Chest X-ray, AP view. Patient: 56 years old, sex M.
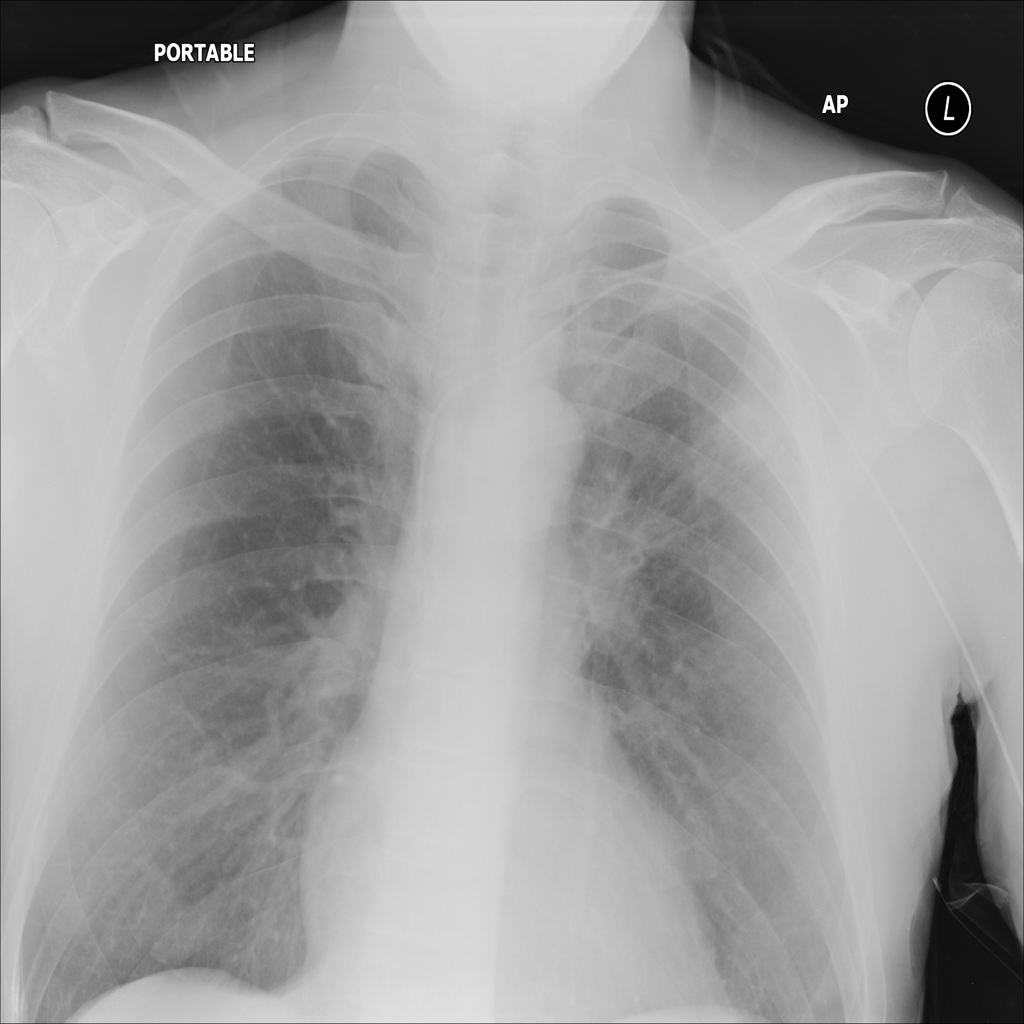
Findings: Atelectasis